Question: I am working on an app in which I have several webViews and in them I render various charts using javascript library HighCharts.
Here is part of my view controller's view in which such a web view is placed

"Country Name" and everything above is part of web view, while "Legend" is in a UILabel.
As you can see, 'y' in "Country Name" is cut off at the bottom. I made the label at bottom transparent and even set 'webView.scrollView.clipsToBounds = NO' as well as change that scroll view's 'contentInsets', but that doesn't really change anything (and I realize that turning clipsToBounds off might be wrong, I was just checking if the problem has anything to do with it).
(EDIT: Replaced fragments with full html)
This is the html template that I use. In the final html all "%%" are replaced with just "%" and "%@" are replaced with chart data.
'''
<head>
<meta http-equiv="Content-Type" content="text/html; charset=utf-8">
<script type="text/javascript" src="jquery-1.8.2.min.js"></script>
<script type="text/javascript">
$(function() {
$('#chart_container').highcharts({
chart: {
type: '%@',
spacing: [10, 0, 0, 0],
zoomType: 'x'
},
title: {
text: null
},
xAxis: {
categories: %@,
title: {
text: '%@',
style: {
fontSize: '13.0px'
}
},
minRange: 1,
labels: {
rotation: -45,
style: {
fontSize: '13.0px'
}
}
},
yAxis: {
title: {
text: '%@',
style: {
fontSize: '12.0px'
}
},
labels: {
style: {
fontSize: '14.0px'
}
}
},
tooltip: {
shared: true,
headerFormat: '<span style="font-size: 18.0px">{point.key}</span><br/>',
%@
style: {
fontSize: '16.0px'
}
},
legend: {
enabled: false
},
%@
series: %@,
credits: {
enabled: false
},
exporting: {
enabled: false
}
});
});
function toggleSeries(index) {
var chart = $('#chart_container').highcharts();
chart.tooltip.hide();
%@
}
</script>
</head>
<body style="height: 100%%; min-height: 100%%; margin:0; padding:0; overflow: visible">
<script src="highcharts.js">
</script>
<script src="exporting.js">
</script>
<div id="chart_container" style="height: 100%%; overflow: visible"></div>
</body>
'''
Any idea where does this problem come from and how can it be fixed?
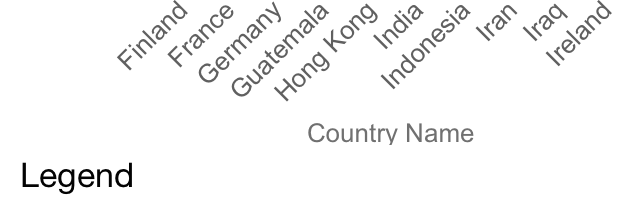
Answer: Problem was in setting for a chart:
'''
spacing: [10, 0, 0, 0]
'''
After removing this, auto-calculation for spacing prevents from this problem.